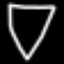
Label: diamond